Question: I recently start to learn CSS and table less design.
After reviewing some tutorials now I am involved with converting PSD Mockup to XHTML and CSS.
Most often my problem is to positioning elements and containers.
for example this below design:
I am converting this to CSS and HTML.
I have no problem with styling Input elements.
about main layout it seems two columns layout , right ?
How do I style containers ?
I wrote this <URL>.
I divided my page to two containers and valued (float:left) to left container.
As specified in jsFiddle link elements on the left side container had come out of the box (I think its because of float).
I can't set containers position to absolute.
Now please help me to refactor and change my code. And please explain to me how to position elements right ?

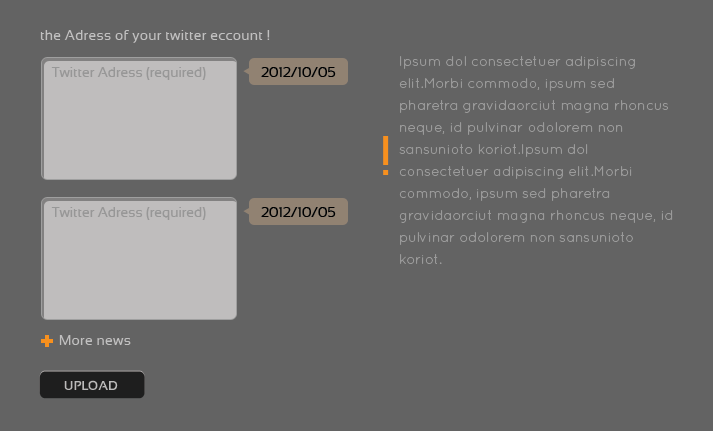
Answer: i think a
> '<div style="clear:both;"></div>'
before the '</div>' of the container will work.
edit:
<URL>